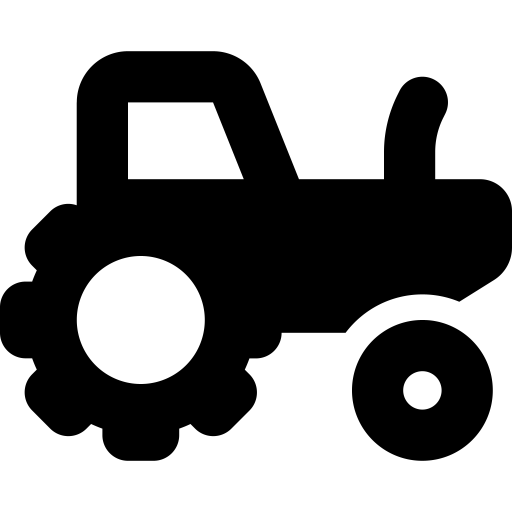
Tags: icon, FontAwesome, fa-icon, solid, tractor